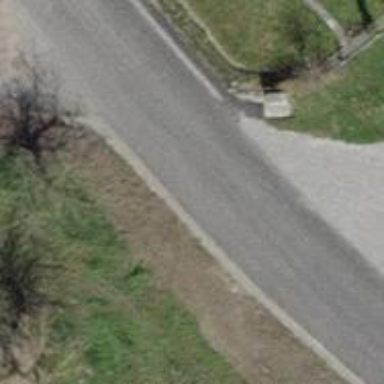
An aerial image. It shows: Unclassified road with asphalt surface.